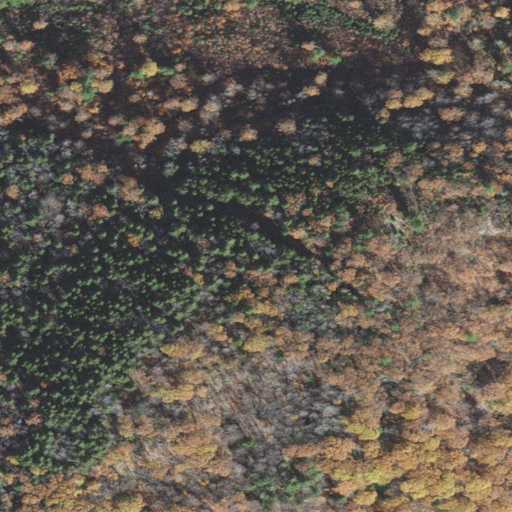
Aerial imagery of mountain in New Hampshire named Currier Hill containing mixed forest, evergreen forest, and deciduous forest